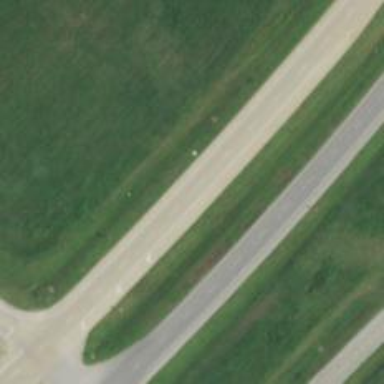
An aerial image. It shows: This image shows trunk highway that functions as expressway.